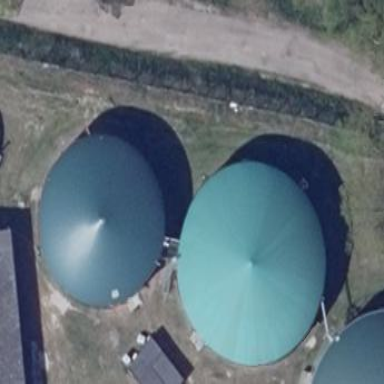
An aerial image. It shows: Storage tank with man-made structure.